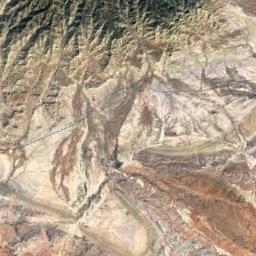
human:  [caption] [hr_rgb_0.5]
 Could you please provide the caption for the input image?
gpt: The folded mountain consists of a number of ridges and valleys and its rocks are yellow .

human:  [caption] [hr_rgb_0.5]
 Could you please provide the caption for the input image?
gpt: The mountain is uneven and rough .

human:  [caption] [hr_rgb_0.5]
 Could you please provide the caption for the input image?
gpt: Half of the area on this mountain is covered by vegetation .

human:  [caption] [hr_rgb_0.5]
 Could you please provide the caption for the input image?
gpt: The mountain is consist of the bare land .

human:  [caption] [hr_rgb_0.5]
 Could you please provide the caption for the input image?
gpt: There are some ridges on the brown mountain .